Field crop: maize
Growth stage: 2
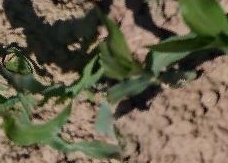
Species: maize